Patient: sex F, age 36
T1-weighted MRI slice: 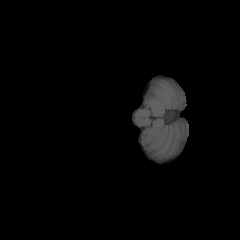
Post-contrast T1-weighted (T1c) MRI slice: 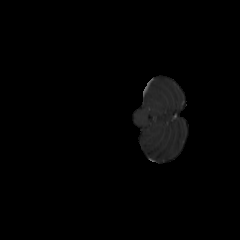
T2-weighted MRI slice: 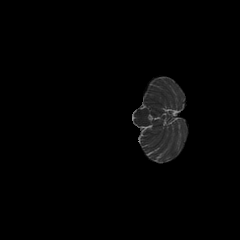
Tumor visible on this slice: no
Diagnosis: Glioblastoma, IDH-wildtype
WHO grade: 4